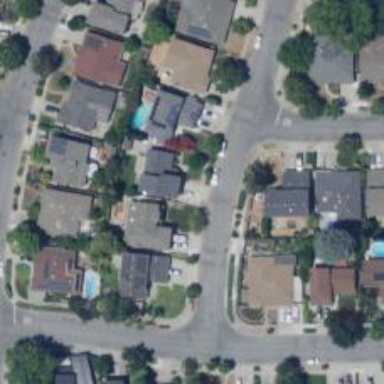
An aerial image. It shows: Residential road with separate sidewalk.